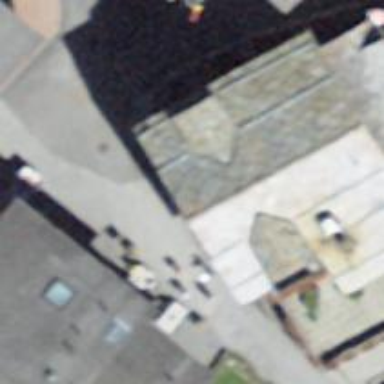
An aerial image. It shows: Restaurant.